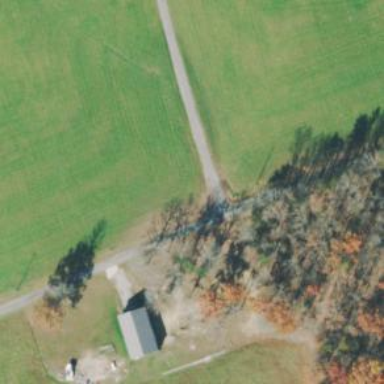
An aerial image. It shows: Driveway.